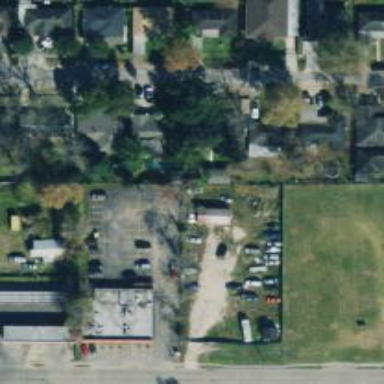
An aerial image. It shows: Parking space is available.